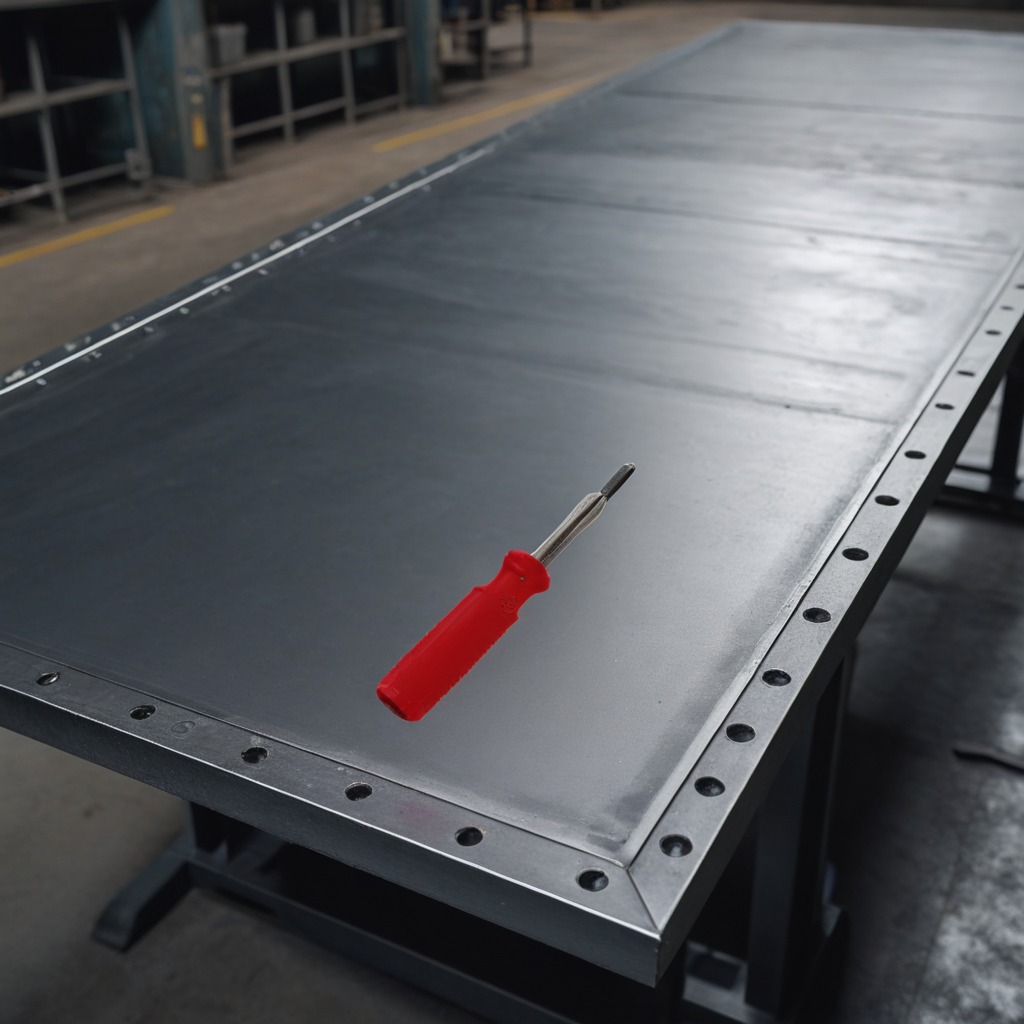
A screwdriver lies on the cold steel table in a mining workshop.